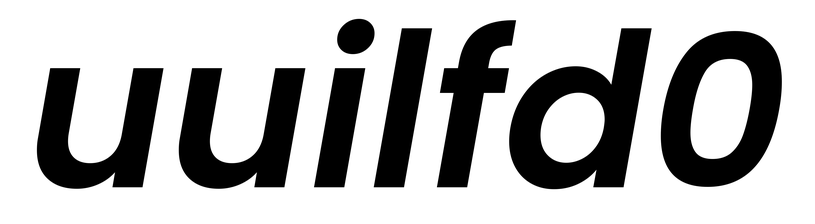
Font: Poppins-SemiBoldItalic